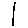
Label: line